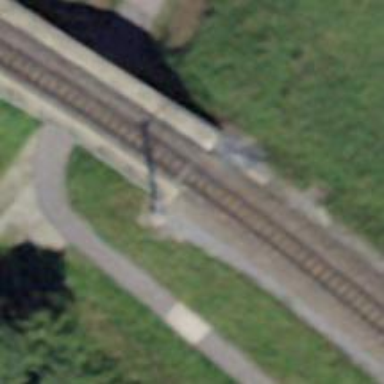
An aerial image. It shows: Narrow gauge railway bridge with electrified contact lines.